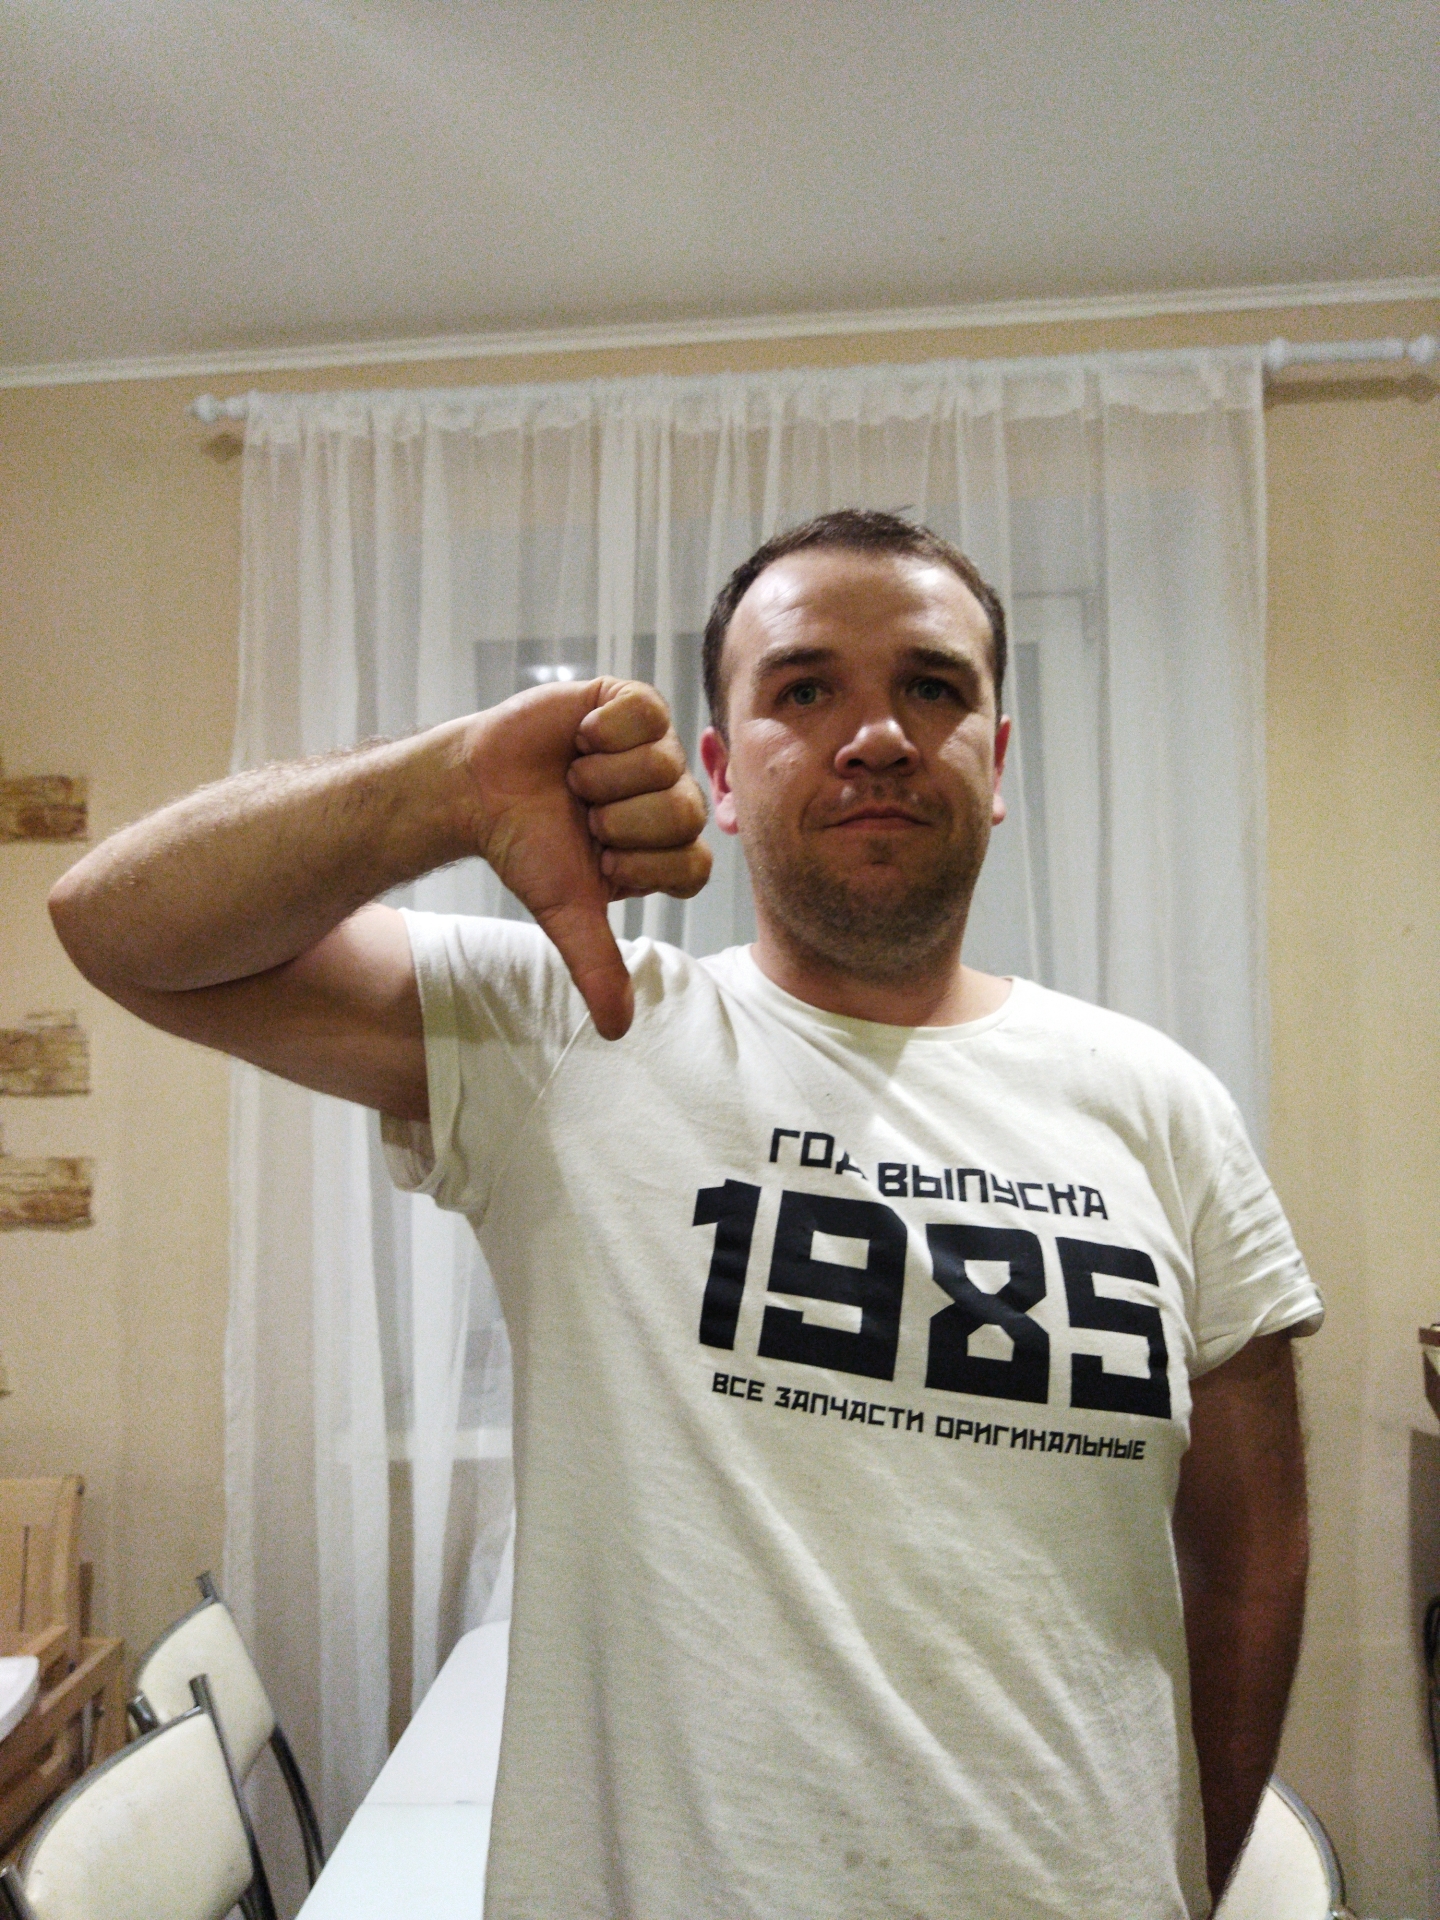
Label: noise